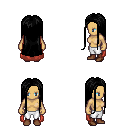
a pixel art fantasy rpg character, female body template, human, tanned skin, maroon cape, white pants, black extra-long hairstyle, brown shoes, four views (front, back, left, right), 2x2 character sprite sheet, small pixel art, hard edges, no anti-aliasing